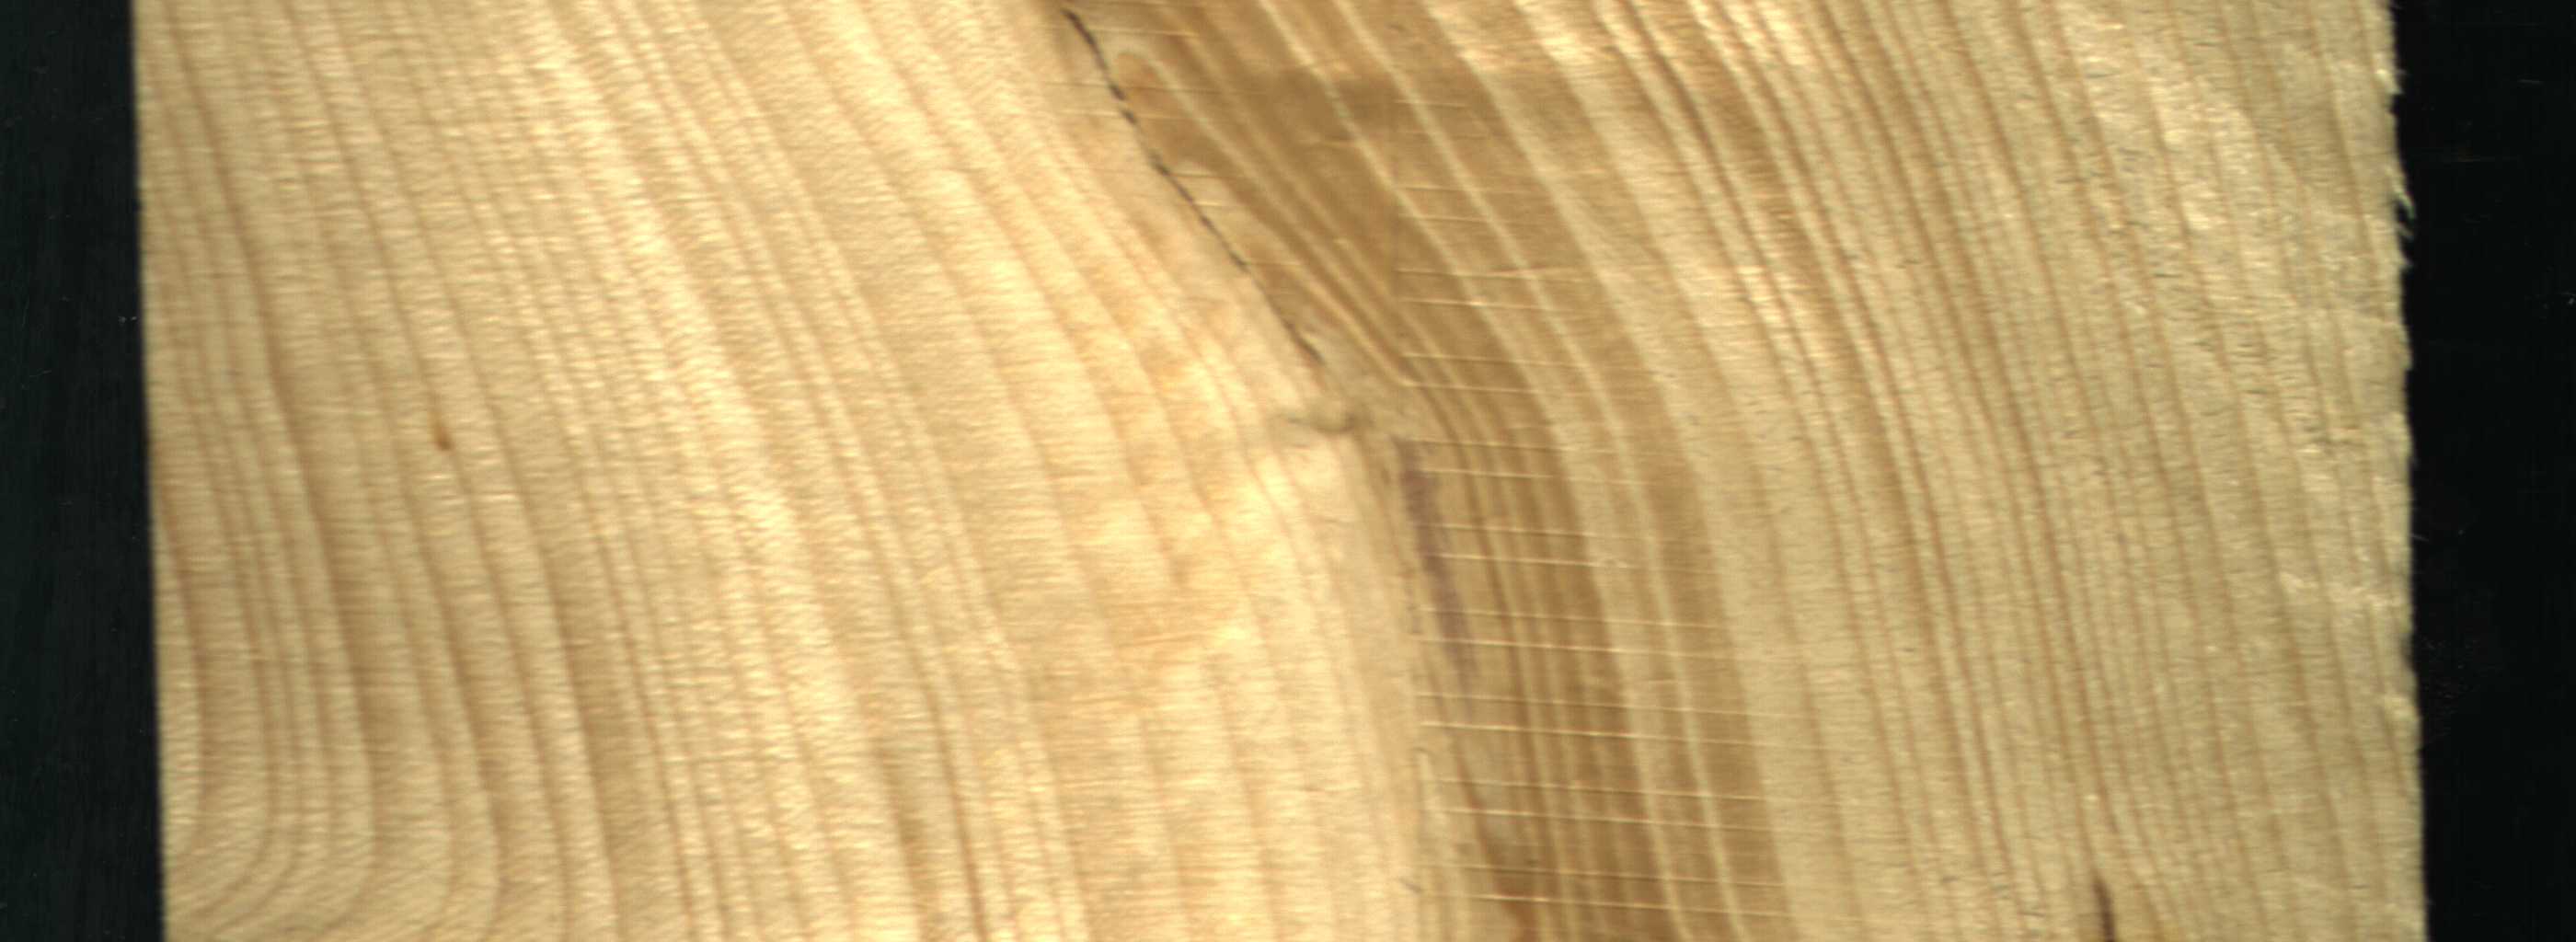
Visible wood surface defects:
resin
Crack